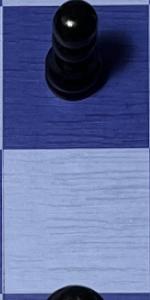
Label: Empty